Question: I participated in a lecture, where the lecturer used some kind of keyboard shorcut to open selected class in editor.
Selecting PostEntity with cursor like here:

Pressing the shortcut would result in PostEntity class file getting opened.
What is the shortcut?
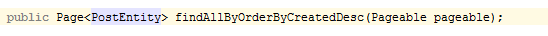
Answer: i have just found it, by default it is + button on Windows and + on OSX.